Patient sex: F
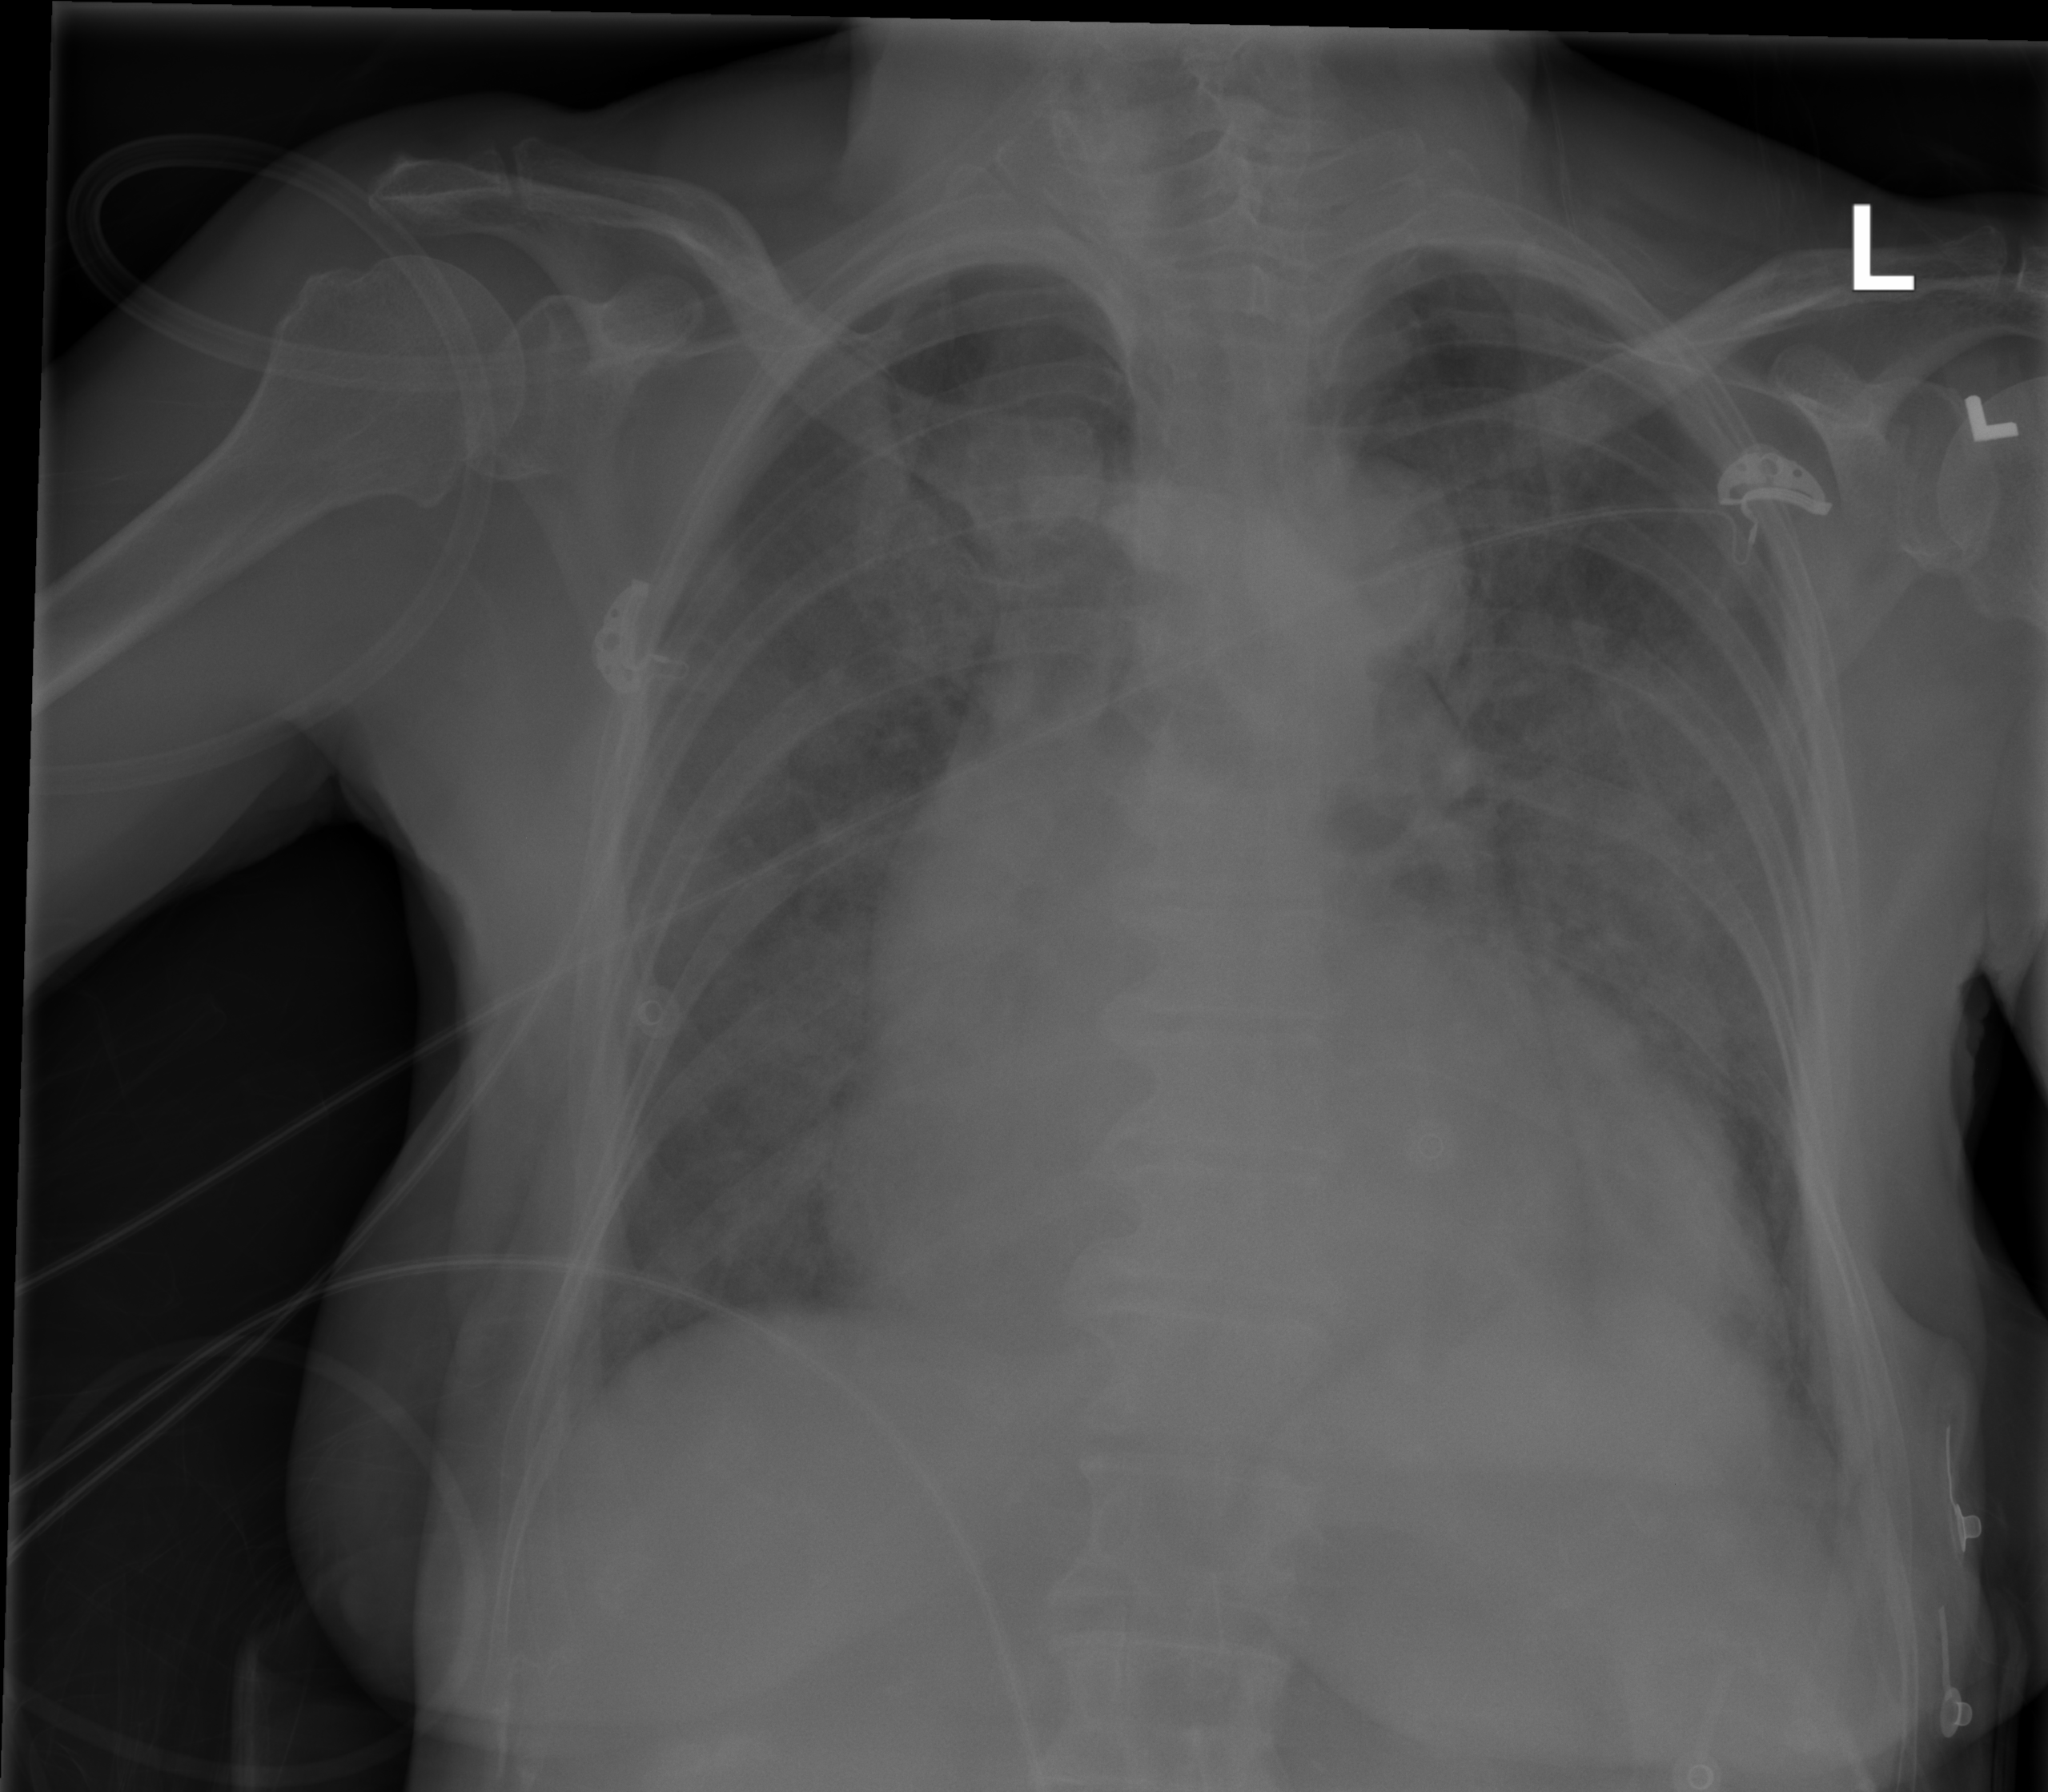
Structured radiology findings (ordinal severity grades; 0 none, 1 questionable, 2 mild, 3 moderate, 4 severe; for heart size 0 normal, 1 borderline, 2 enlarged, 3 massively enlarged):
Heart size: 3
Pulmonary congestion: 2
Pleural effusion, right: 0
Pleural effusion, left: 2
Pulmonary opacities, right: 3
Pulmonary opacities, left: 3
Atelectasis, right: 0
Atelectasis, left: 0